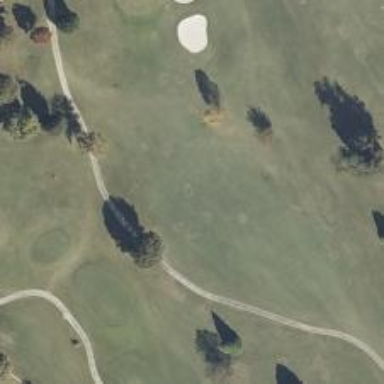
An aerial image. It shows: View of golf hole.